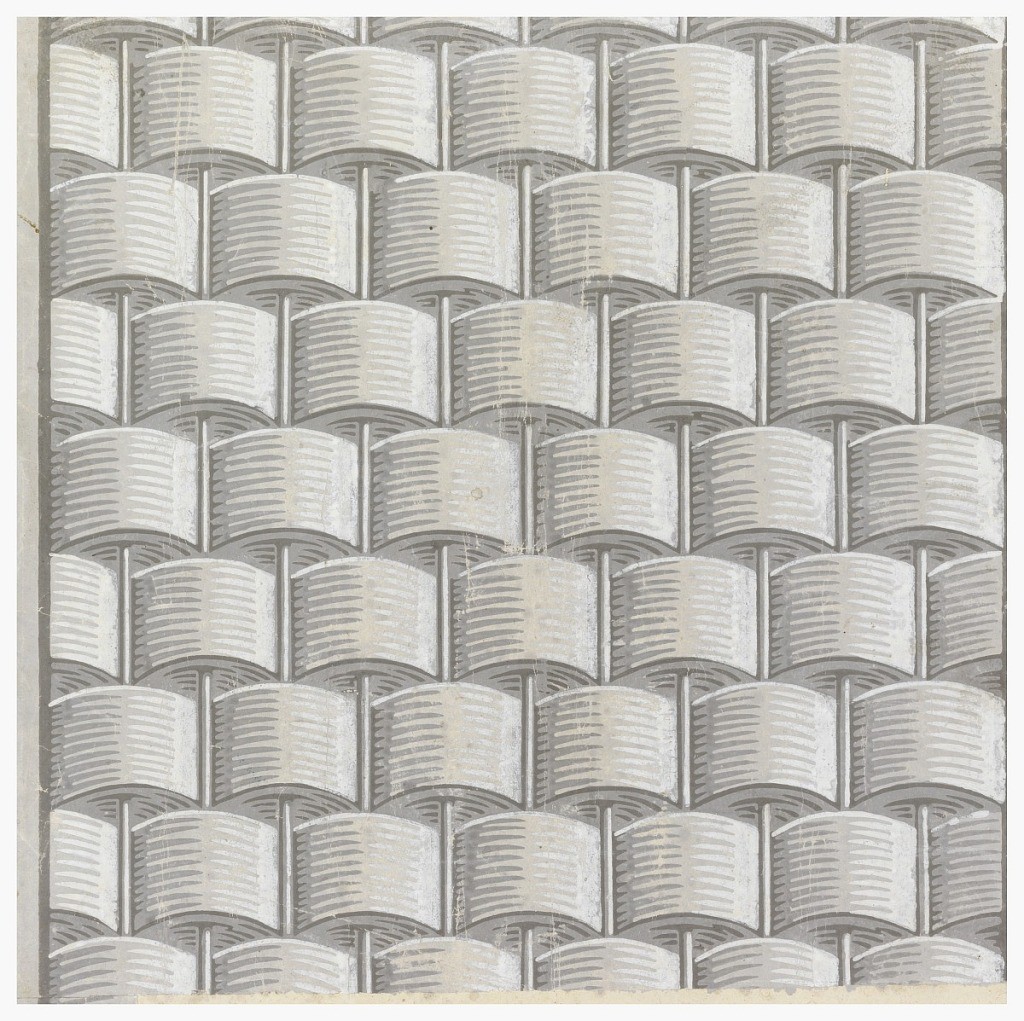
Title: Sidewall
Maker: Jacquemart & Bénard, France
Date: ca. 1785
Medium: Block printed on handmade paper
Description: Square of paper printed with basketwork or basket weave pattern in grisaille. Vertical rods and the use of light and shadow create a strong sense of relief or trompe l'oeil.